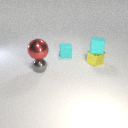
small cyan rubber cube behind small yellow metal cube